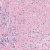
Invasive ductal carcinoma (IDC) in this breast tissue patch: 1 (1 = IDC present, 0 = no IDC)